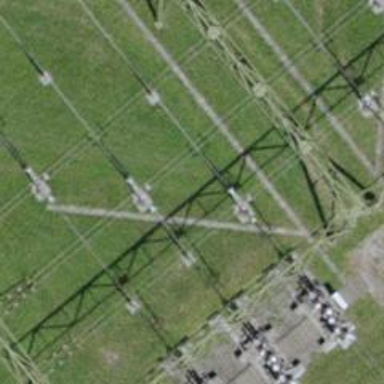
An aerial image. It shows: Switch for power supply.